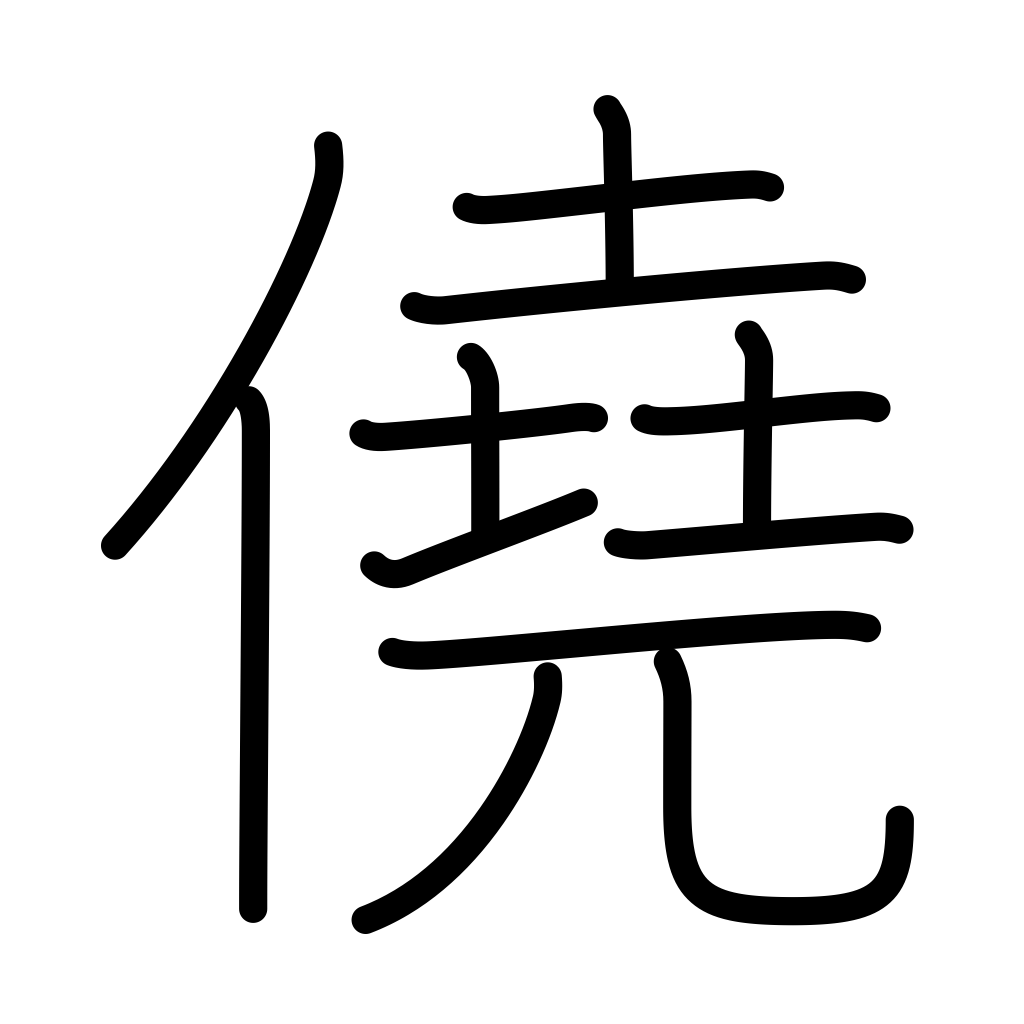
Meaning: luck, seek, desire